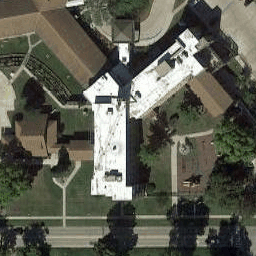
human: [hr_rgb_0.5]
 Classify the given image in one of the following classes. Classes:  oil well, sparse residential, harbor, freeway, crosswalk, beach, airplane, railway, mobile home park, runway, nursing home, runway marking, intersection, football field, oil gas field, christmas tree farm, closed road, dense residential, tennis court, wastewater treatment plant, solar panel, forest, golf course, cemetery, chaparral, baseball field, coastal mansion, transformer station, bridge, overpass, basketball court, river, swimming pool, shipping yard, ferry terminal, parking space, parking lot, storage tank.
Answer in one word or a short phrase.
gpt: nursing home